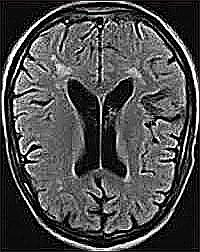
Label: notumor